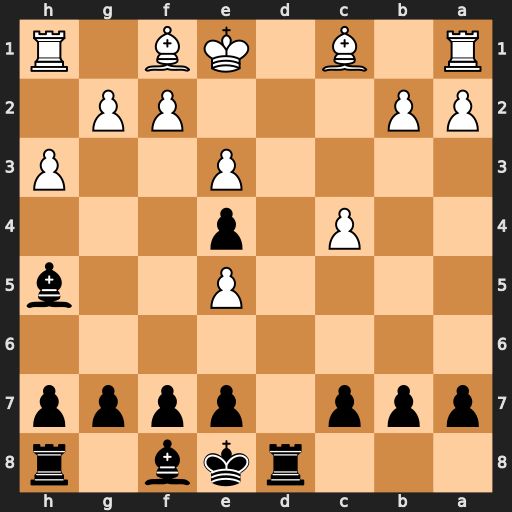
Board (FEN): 3rkb1r/ppp1pppp/8/4P2b/2P1p3/4P2P/PP3PP1/R1B1KB1R
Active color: b
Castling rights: KQk
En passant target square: -
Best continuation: Rd1#